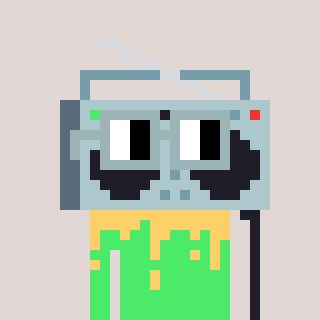
a pixel art character with square dark gray glasses, a boombox-shaped head and a teal-colored body on a warm background